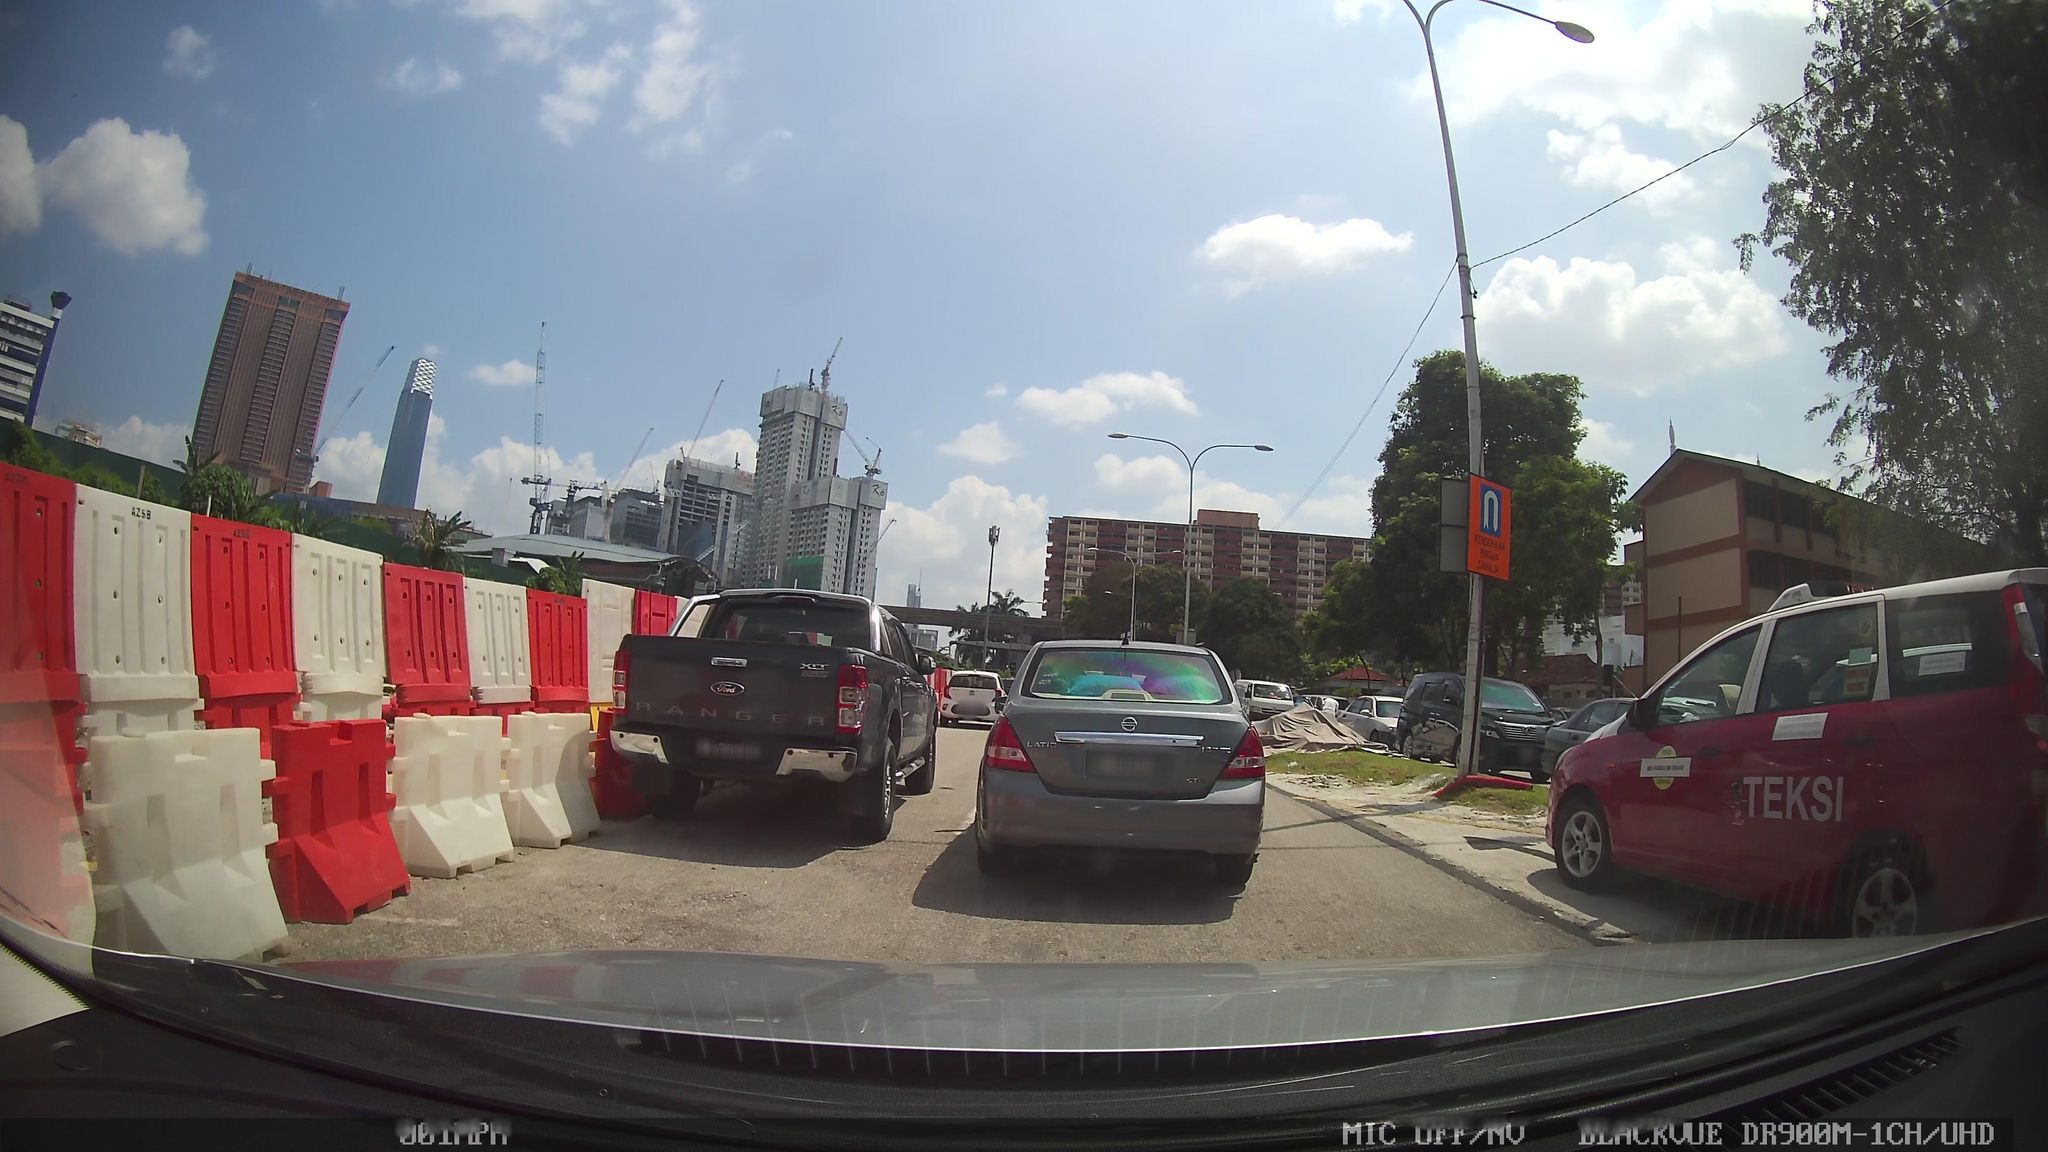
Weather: clear
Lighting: day
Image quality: good
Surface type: driving surface
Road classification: tertiary
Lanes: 1
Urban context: urban centre
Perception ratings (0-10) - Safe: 1.99, Lively: 7.3, Beautiful: 1.76, Boring: 4.53, Depressing: 7.87, Wealthy: 3.16